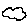
Label: cloud